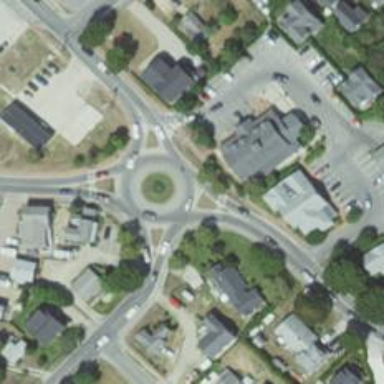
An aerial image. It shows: Secondary road around roundabout.